Question: I'm trying to use FillDown to make all formulas be pulled down to a certain row skipping over cells that have a value in them...
If we look at the example:

In both column C and E there are formulas and in C6 we've overridden the cell with the value of 15.
If we were in row 5 and I wanted the code to drag the formula down 5 lines it would need to take the formula in C5 and because C6 has a value it would skip this one and instead place it into C7 and drag it down.
Does anyone know how to achieve this?
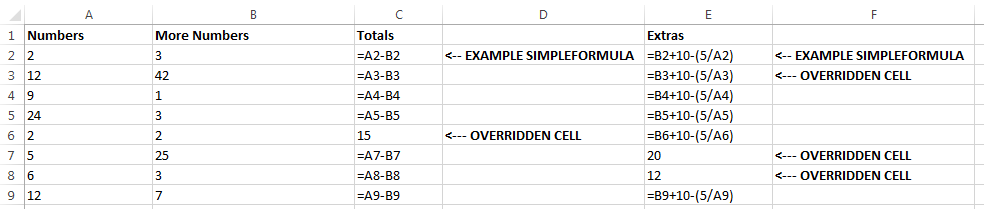
Answer: Loop through the column and if the cell is empty then copy the formula from the first cell?
Like this?
'''
Sub Sample()
Dim rng As Range
Dim lRow As Long, i As Long
'~~> Change this to the relevant sheet name
With ThisWorkbook.Sheets("Sheet1")
lRow = .Range("A" & .Rows.Count).End(xlUp).Row
'~~> C2 Which I am assuming will have a formula
Set rng = .Cells(2, 3)
For i = 3 To lRow
If .Cells(i, 3).Value = "" Then rng.Copy .Cells(i, 3)
Next i
End With
End Sub
'''

: For your case, please amend it as needed.
I would highly recommend @Captains Non VBA way as shown above. Here is the code, just in case someone is looking for a VBA option.
'''
Sub Sample()
Dim rng As Range, blnkRng As Range
Dim lRow As Long, i As Long
'~~> Change this to the relevant sheet name
With ThisWorkbook.Sheets("Sheet1")
lRow = .Range("A" & .Rows.Count).End(xlUp).Row
'~~> C2 Which I am assuming will have a formula
Set rng = .Cells(2, 3)
On Error Resume Next
Set blnkRng = .Range("C3:C" & lRow).SpecialCells(xlCellTypeBlanks)
On Error GoTo 0
If Not blnkRng Is Nothing Then rng.Copy blnkRng
End With
End Sub
'''